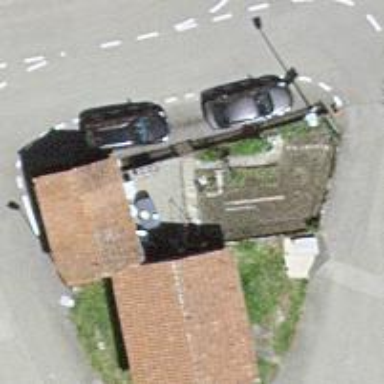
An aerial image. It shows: Village.